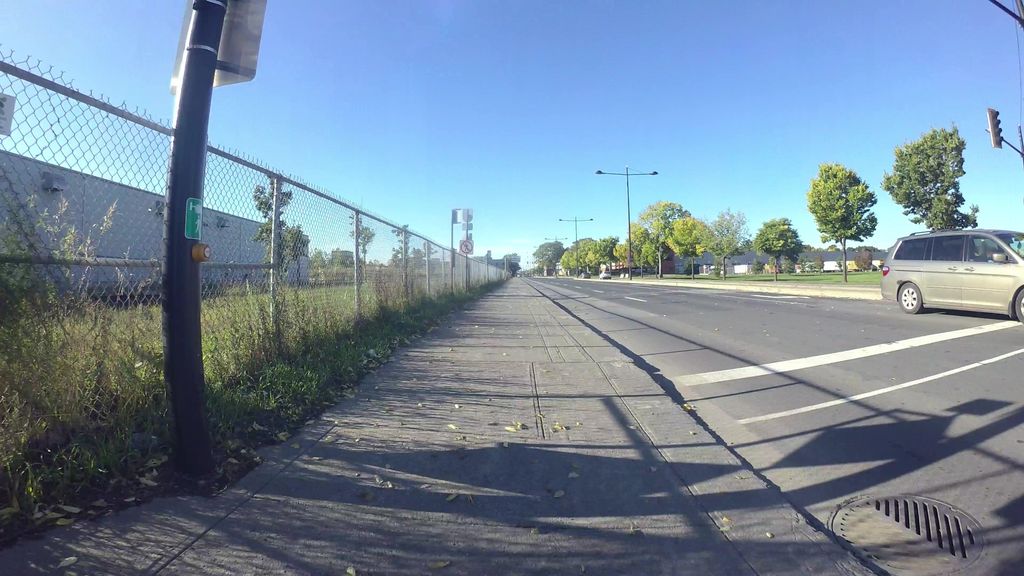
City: montreal